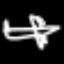
Label: airplane